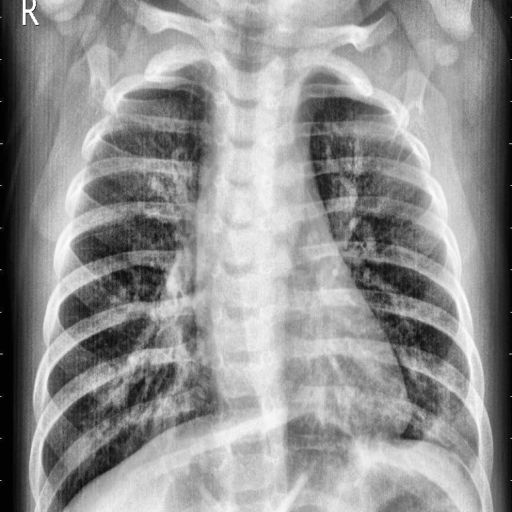
Finding: PNEUMONIA